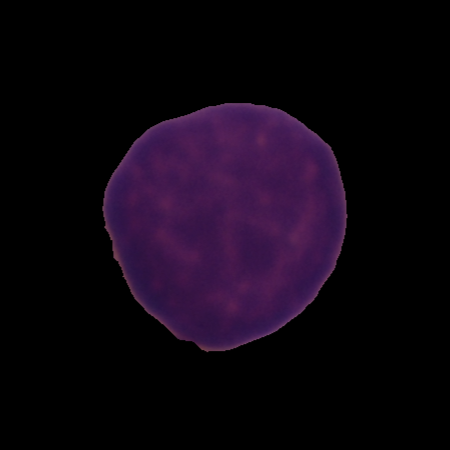
Label: healthy